Field crop: maize
Growth stage: 2
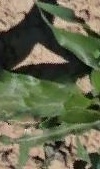
Species: maize